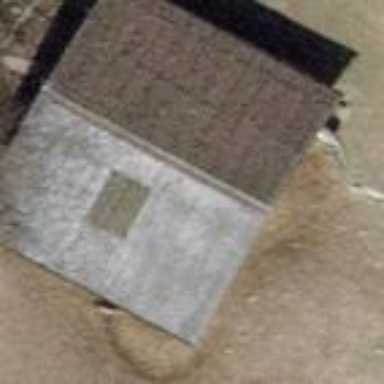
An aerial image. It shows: Shed building.